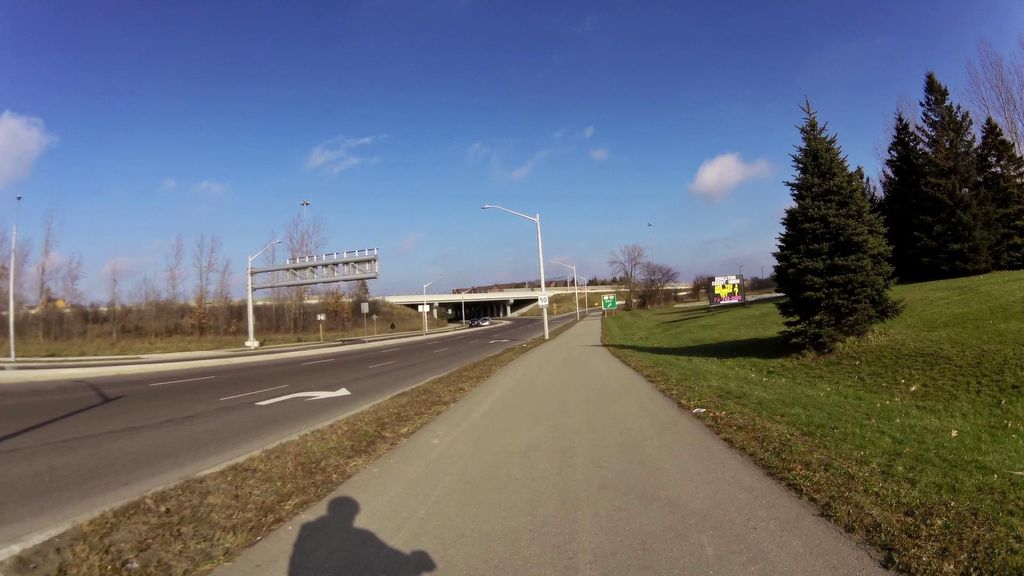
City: kitchener-waterloo